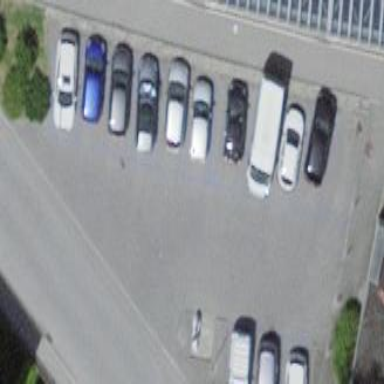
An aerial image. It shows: Parking area with surface.